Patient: sex M, age 51
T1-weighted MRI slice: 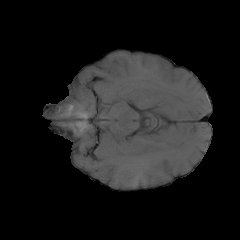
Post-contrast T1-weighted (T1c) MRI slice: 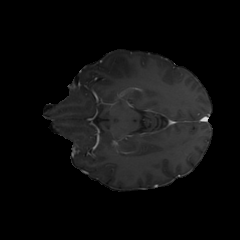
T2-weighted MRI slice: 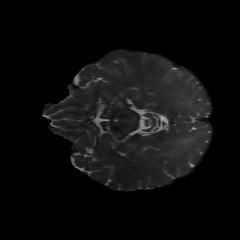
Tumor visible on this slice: no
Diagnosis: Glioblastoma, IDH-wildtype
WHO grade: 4